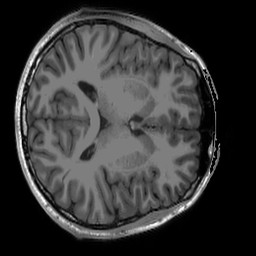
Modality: T1w
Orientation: axial
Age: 19
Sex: male